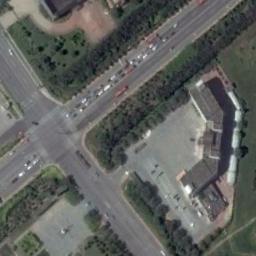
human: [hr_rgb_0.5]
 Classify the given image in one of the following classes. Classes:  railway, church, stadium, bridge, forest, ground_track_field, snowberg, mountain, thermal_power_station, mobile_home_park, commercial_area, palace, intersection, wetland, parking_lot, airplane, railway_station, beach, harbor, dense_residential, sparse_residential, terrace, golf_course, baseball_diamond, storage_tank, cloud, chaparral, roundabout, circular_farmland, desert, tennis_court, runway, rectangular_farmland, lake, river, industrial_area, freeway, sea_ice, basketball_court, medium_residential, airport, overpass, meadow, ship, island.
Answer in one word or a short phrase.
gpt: intersection